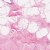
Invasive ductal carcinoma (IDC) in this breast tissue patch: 0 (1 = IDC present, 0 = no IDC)